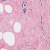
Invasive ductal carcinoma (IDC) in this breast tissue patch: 0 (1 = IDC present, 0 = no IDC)